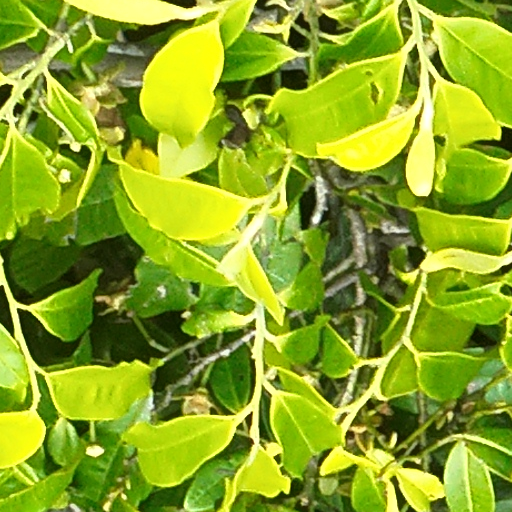
Species: Guatteria lucens
GBIF accepted scientific name: Guatteria lucens
Crown area (m\u00b2): 102.112